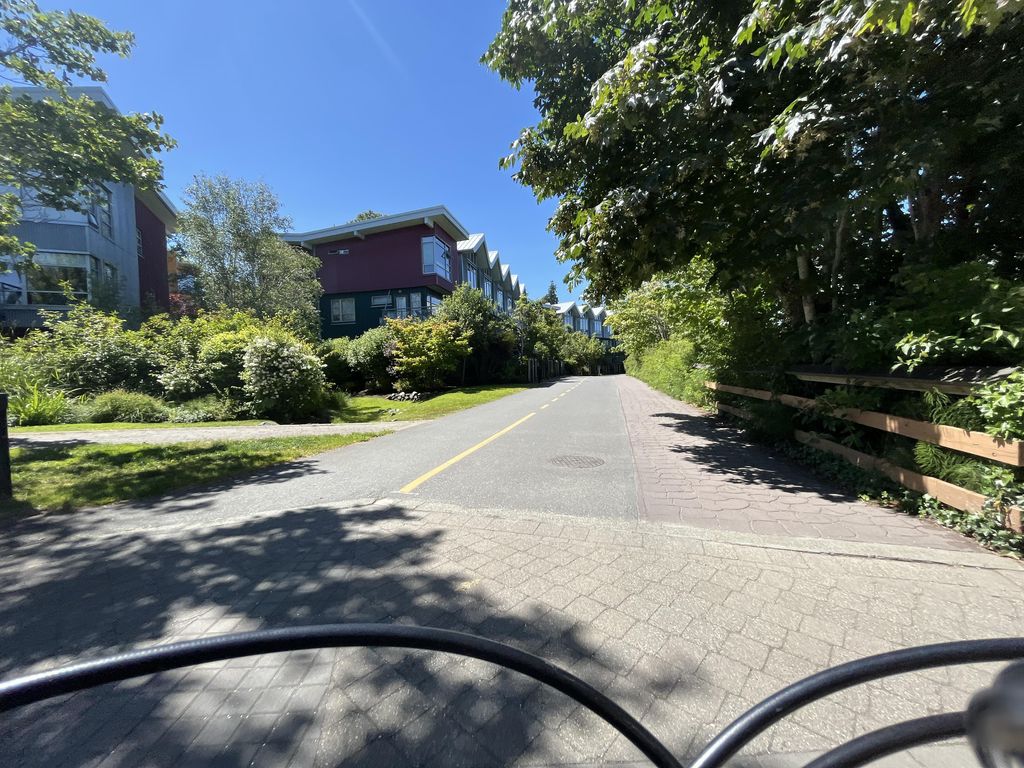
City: victoria